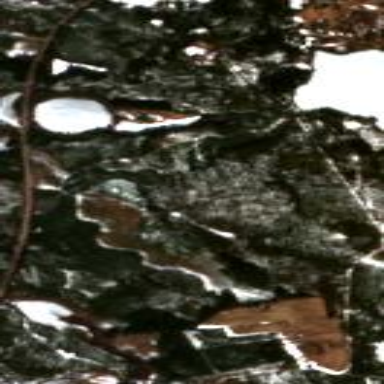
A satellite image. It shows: Woodland with evergreen needle-leaved trees.